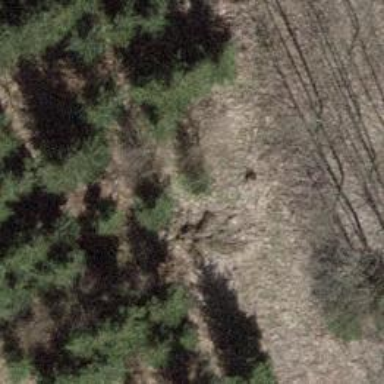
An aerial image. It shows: Raised hide used for hunting purposes.